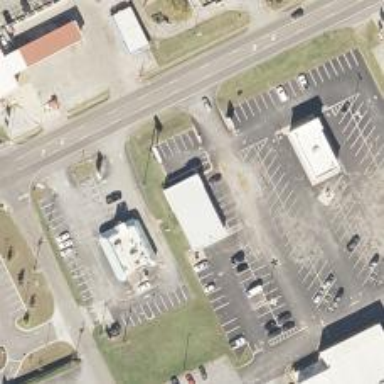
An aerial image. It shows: Healthcare clinic.